Interaction volume radius: 5 \u00c5
Interaction volume height: 15 \u00c5
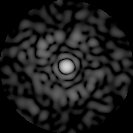
Disorder parameter: 0.849